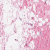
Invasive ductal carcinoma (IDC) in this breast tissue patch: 0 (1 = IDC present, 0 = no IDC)